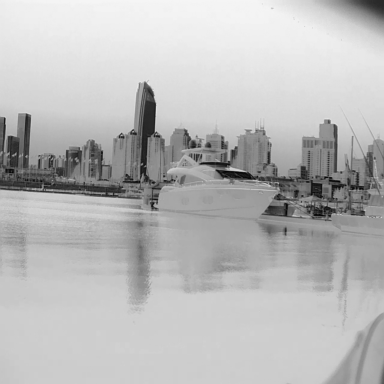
There are two canoes in the infrared image.